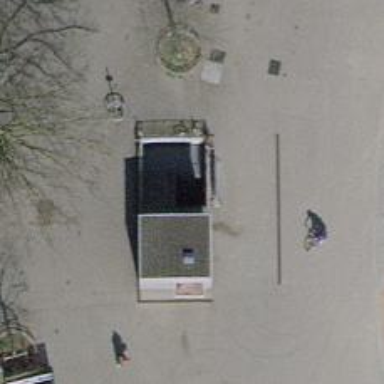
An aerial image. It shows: Parking entrance.